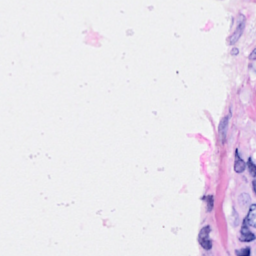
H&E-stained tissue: Breast